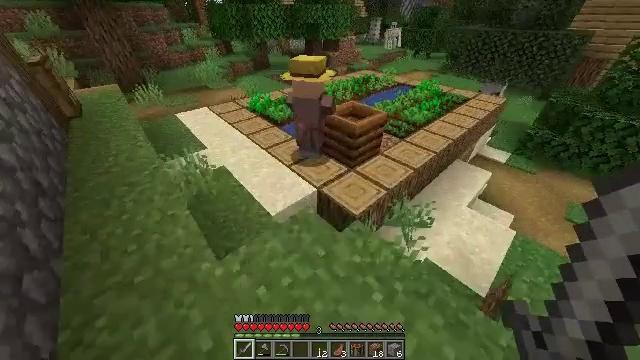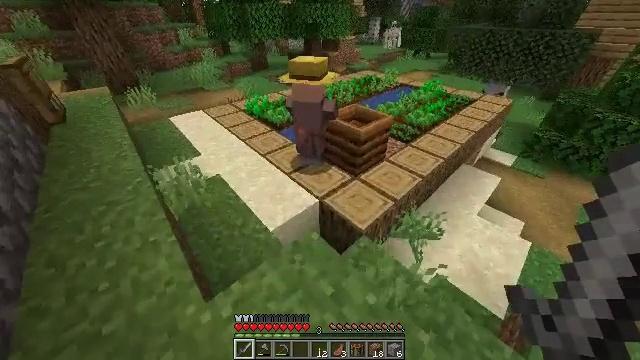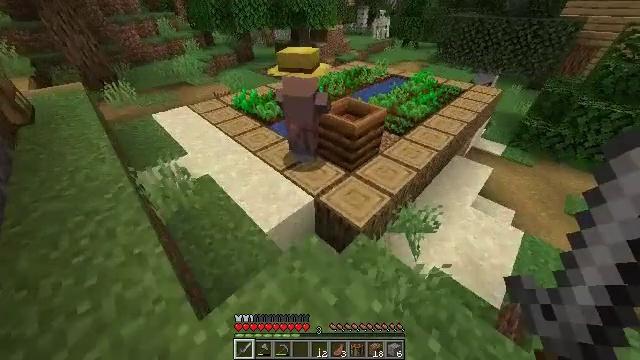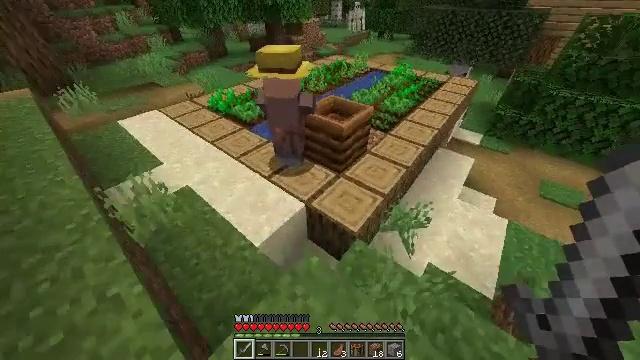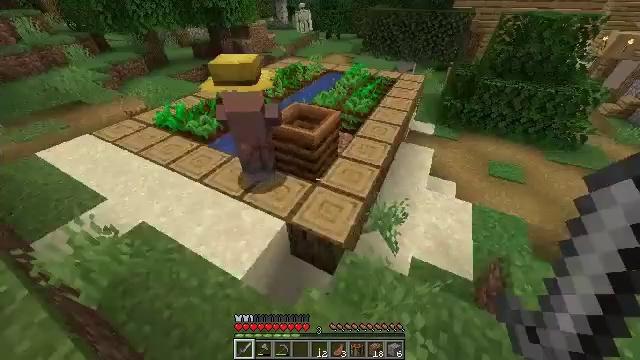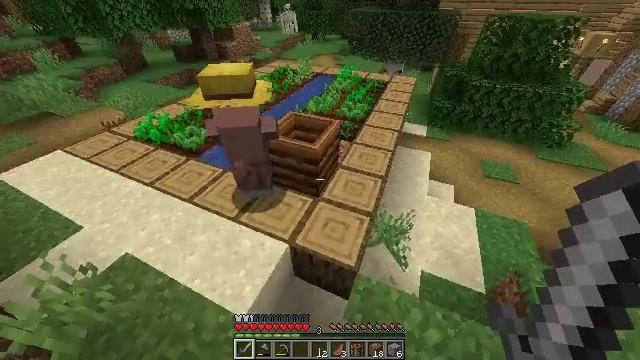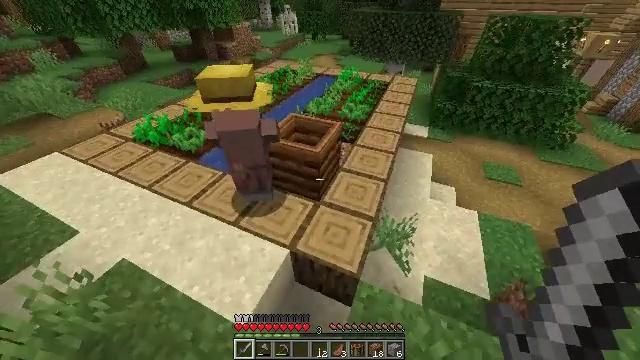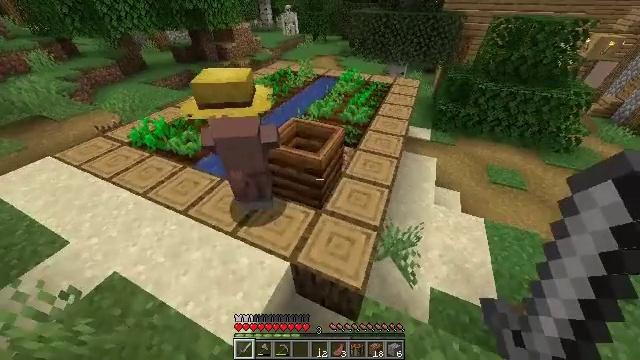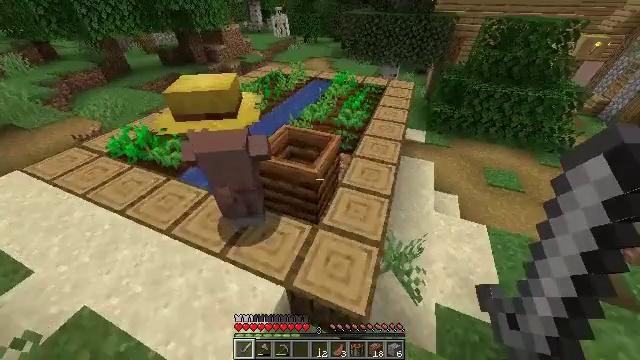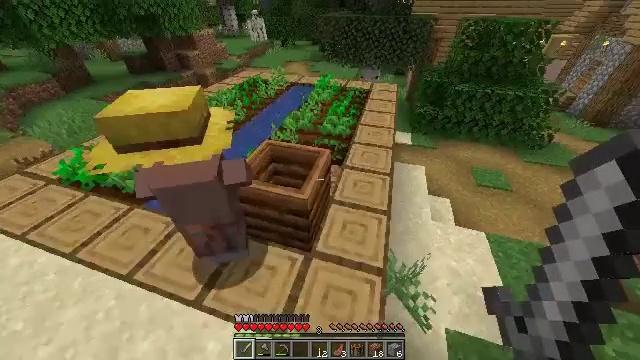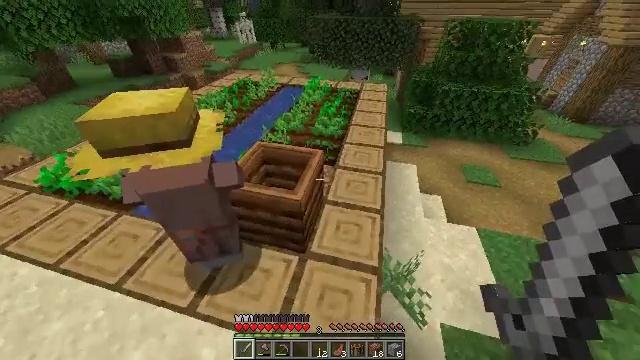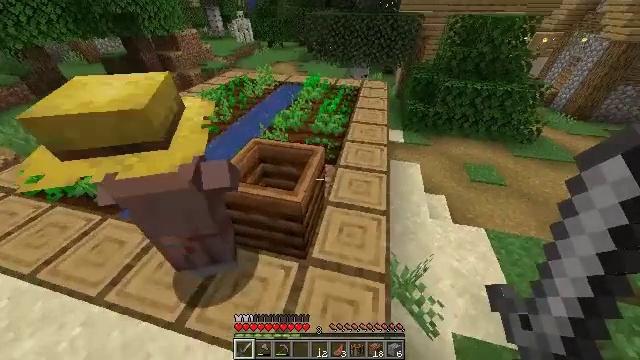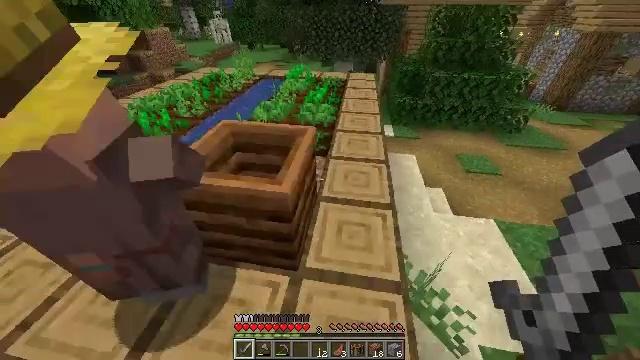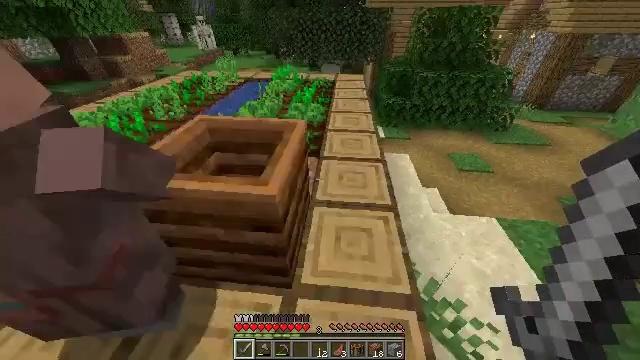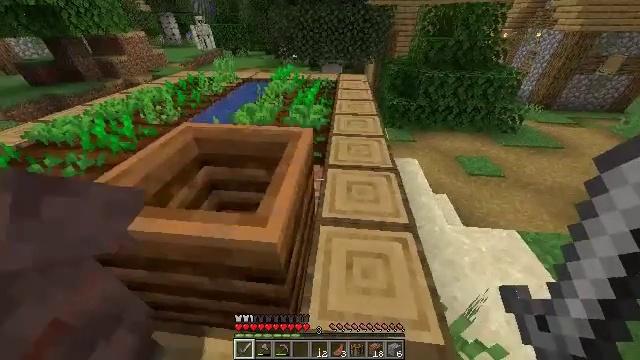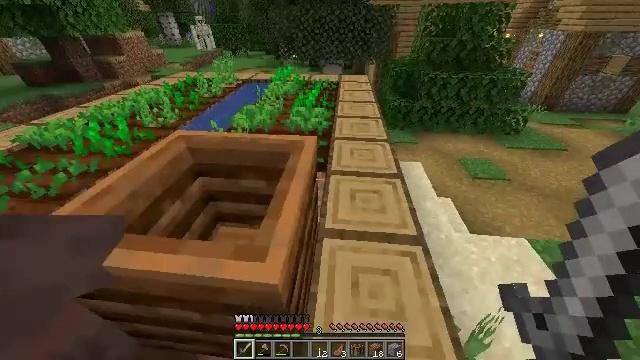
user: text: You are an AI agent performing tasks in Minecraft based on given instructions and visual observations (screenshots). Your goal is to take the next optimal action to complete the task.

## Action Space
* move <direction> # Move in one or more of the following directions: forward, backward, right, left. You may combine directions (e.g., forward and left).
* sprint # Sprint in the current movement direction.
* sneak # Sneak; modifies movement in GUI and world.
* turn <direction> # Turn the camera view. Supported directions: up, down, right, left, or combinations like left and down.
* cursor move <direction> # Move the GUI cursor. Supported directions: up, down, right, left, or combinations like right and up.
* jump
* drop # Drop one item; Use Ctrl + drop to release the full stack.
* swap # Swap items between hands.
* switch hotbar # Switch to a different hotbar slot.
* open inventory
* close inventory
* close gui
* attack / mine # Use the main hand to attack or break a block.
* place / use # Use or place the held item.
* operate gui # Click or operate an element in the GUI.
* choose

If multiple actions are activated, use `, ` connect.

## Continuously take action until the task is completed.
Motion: motion action
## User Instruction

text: Dig up potatoes from the soil.
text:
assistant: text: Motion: move forward
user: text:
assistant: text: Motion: move forward and move left, turn right and down
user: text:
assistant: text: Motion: move forward and move left, turn right and down
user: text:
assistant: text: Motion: move forward and move left, turn right
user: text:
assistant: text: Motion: move forward, turn right
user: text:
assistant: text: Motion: move forward
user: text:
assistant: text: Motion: move forward
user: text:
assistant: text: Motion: move forward, turn right
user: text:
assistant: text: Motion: move forward, turn right
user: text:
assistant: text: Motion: move forward, turn right
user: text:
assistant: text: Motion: move forward
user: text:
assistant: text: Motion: move forward, turn right
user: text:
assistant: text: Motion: move forward, turn right and up
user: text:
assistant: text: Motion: move forward
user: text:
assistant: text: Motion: move forward
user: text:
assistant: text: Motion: move forward
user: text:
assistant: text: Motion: move forward and move right
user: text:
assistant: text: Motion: move forward and move right
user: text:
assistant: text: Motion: move forward and move right, turn left
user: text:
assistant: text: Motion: move forward and move right, turn left and down
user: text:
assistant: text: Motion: move right, turn left and down
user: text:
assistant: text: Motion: move right, turn left
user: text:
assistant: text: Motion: move right
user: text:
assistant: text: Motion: turn left and up
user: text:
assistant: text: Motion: turn left and up
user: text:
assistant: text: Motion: move forward, turn up
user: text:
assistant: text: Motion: move forward, turn right and up
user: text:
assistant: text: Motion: move forward
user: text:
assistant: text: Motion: move forward and move right
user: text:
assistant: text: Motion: move forward and move right